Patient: sex F, age 54
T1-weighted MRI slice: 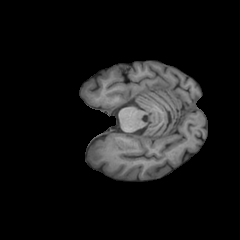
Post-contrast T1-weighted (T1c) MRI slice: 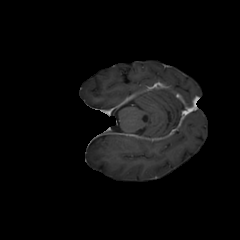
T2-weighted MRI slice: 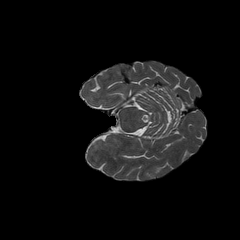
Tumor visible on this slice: no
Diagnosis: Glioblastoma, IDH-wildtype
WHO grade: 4